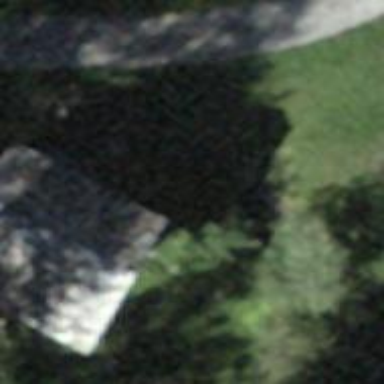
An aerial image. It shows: Culvert tunnel.